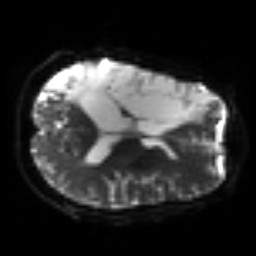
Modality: sbref
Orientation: axial
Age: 40
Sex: male
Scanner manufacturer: siemens
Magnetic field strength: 3 T
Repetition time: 3.2 s
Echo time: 0.081 s